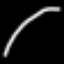
Label: line